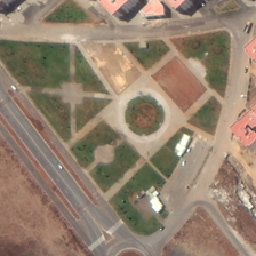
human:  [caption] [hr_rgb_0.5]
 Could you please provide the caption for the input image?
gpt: some buildings with light red roof besides the square .

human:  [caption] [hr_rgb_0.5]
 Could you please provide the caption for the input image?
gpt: Some other buildings and central triangle square.

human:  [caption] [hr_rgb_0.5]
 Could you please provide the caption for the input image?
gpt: a triangle square with many buildings and brown land surrounded .

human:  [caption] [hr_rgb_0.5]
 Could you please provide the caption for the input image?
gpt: a square with some rectangular lawn while surrounded by gray high way .

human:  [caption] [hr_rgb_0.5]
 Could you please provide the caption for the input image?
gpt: There is a triangle square in the middle and some buildings beside it.